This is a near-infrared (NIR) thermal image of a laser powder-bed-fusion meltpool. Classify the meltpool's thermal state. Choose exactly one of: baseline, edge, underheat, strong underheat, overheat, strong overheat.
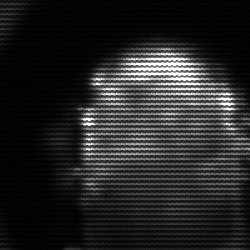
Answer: baseline